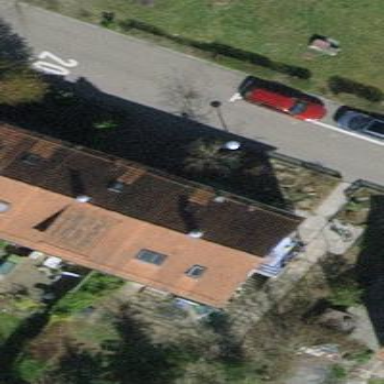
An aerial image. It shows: Terrace-style building with gabled roof.